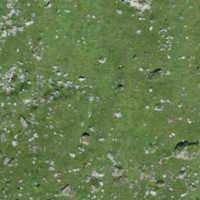
EUNIS habitat code: 23
Species observed at this site:
Saxifraga paniculata